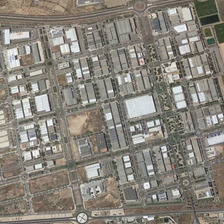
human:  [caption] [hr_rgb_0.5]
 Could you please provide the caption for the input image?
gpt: many buildings and some bareland are in an industrial area .

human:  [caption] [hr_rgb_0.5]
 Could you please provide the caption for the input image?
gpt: many buildings and some bareland are in an industrial area .

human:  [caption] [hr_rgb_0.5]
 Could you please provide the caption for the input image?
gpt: many buildings and some bareland are in an industrial area .

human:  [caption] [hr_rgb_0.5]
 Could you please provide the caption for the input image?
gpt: many buildings and some bareland are in an industrial area .

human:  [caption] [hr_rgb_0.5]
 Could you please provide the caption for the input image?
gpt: many buildings and some bareland are in an industrial area .